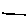
Label: line